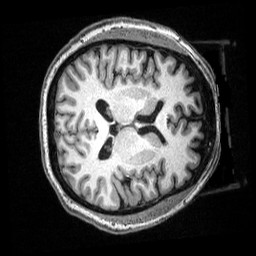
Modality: T1w
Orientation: axial
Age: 49
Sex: female
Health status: ill
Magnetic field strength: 3 T
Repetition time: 2.53 s
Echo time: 0.00331 s